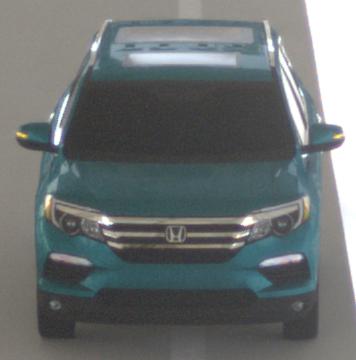
Make: Honda
Model: Pilot
Detailed model: 3
Model produced from: 2015
Model produced until: 2022
Doors: 5
Color: blue
Road condition: dry road
Daytime: morning or afternoon
Contrast: low contrast